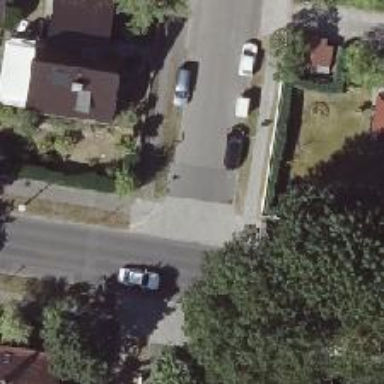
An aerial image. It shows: Sidewalk.